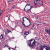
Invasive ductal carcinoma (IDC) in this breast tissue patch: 0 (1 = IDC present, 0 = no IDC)